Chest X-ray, PA view. Patient: 52 years old, sex M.
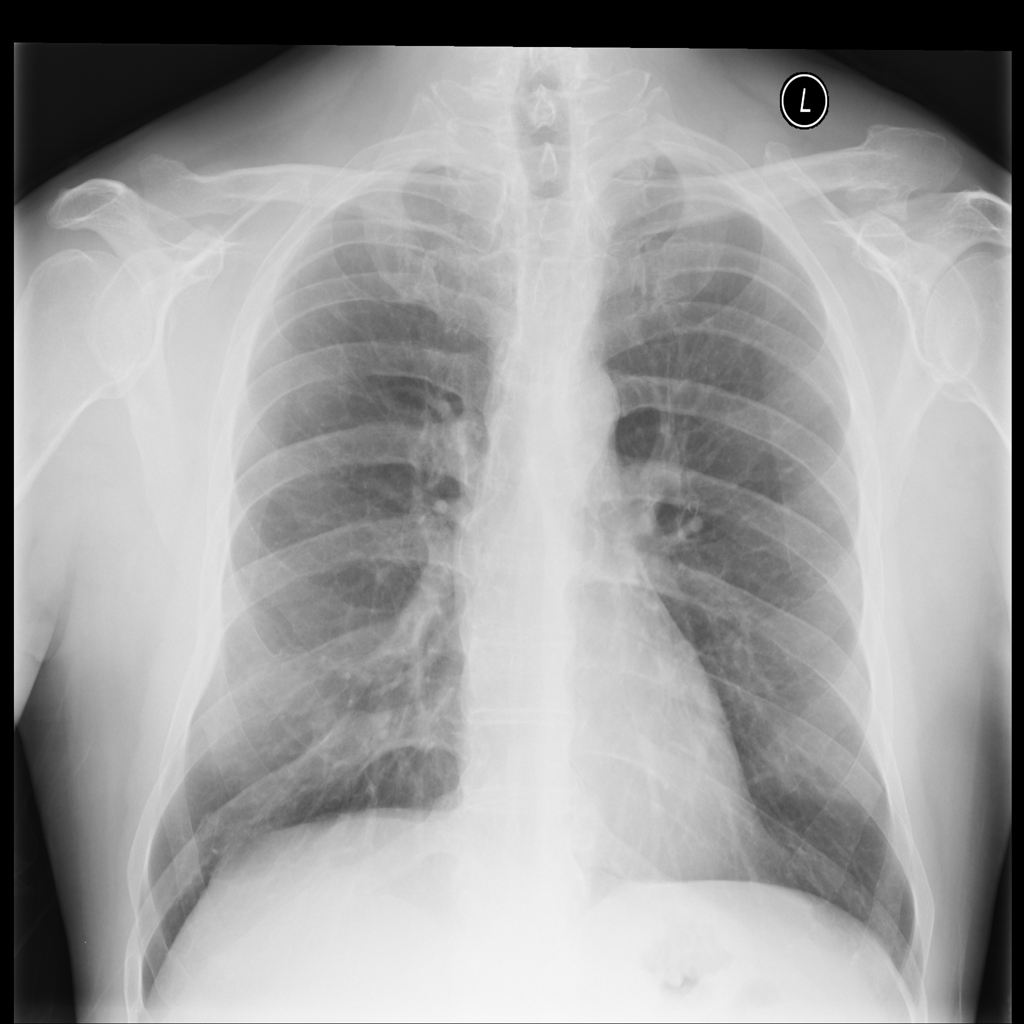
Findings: Infiltration